Aerial crown-view tile of a tropical tree (Barro Colorado Island, Panama), acquired 20250414:
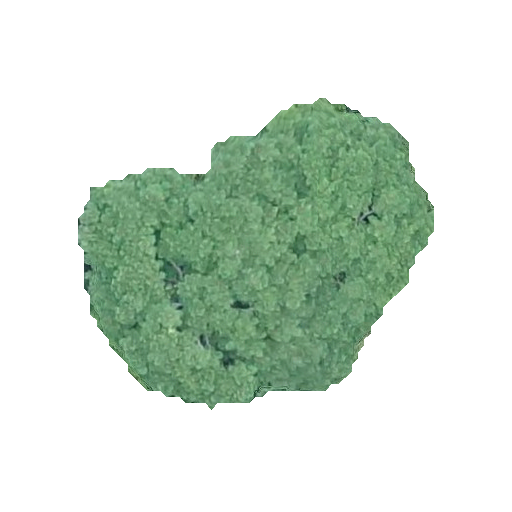
Species: Jacaranda copaia
GBIF accepted scientific name: Jacaranda copaia
Crown area: 111.763 m²